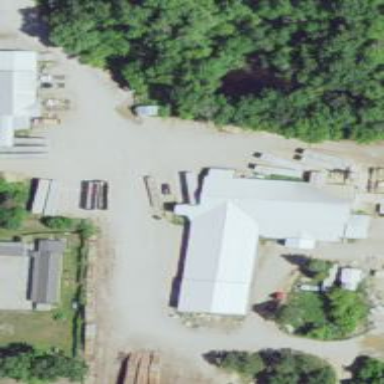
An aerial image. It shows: Sawmill building.